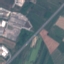
Land use / land cover: Highway